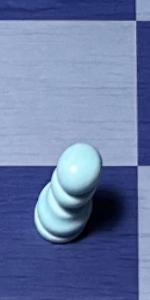
Label: Pawn_White